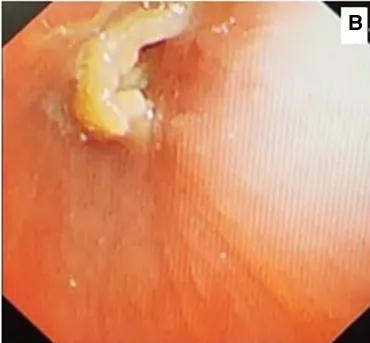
Flexible bronchoscopy showing a nut-like foreign body (B).
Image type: endoscopy (airway_endoscopy)